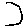
Label: hexagon